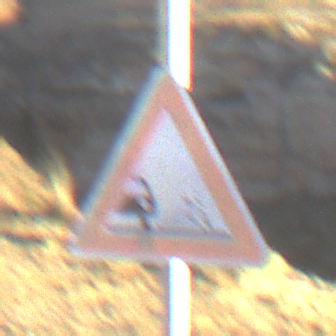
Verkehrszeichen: SplittSchotter
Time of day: SunriseSunset
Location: Outdoor (Nature)
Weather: Clear
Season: NotSpecified
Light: Natural